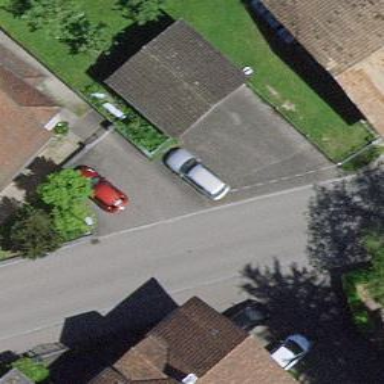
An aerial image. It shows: Residential road with sidewalk on the left side.